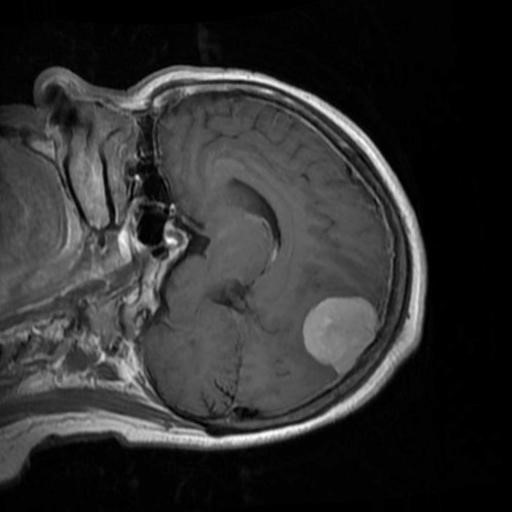
Label: brain_menin